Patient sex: F
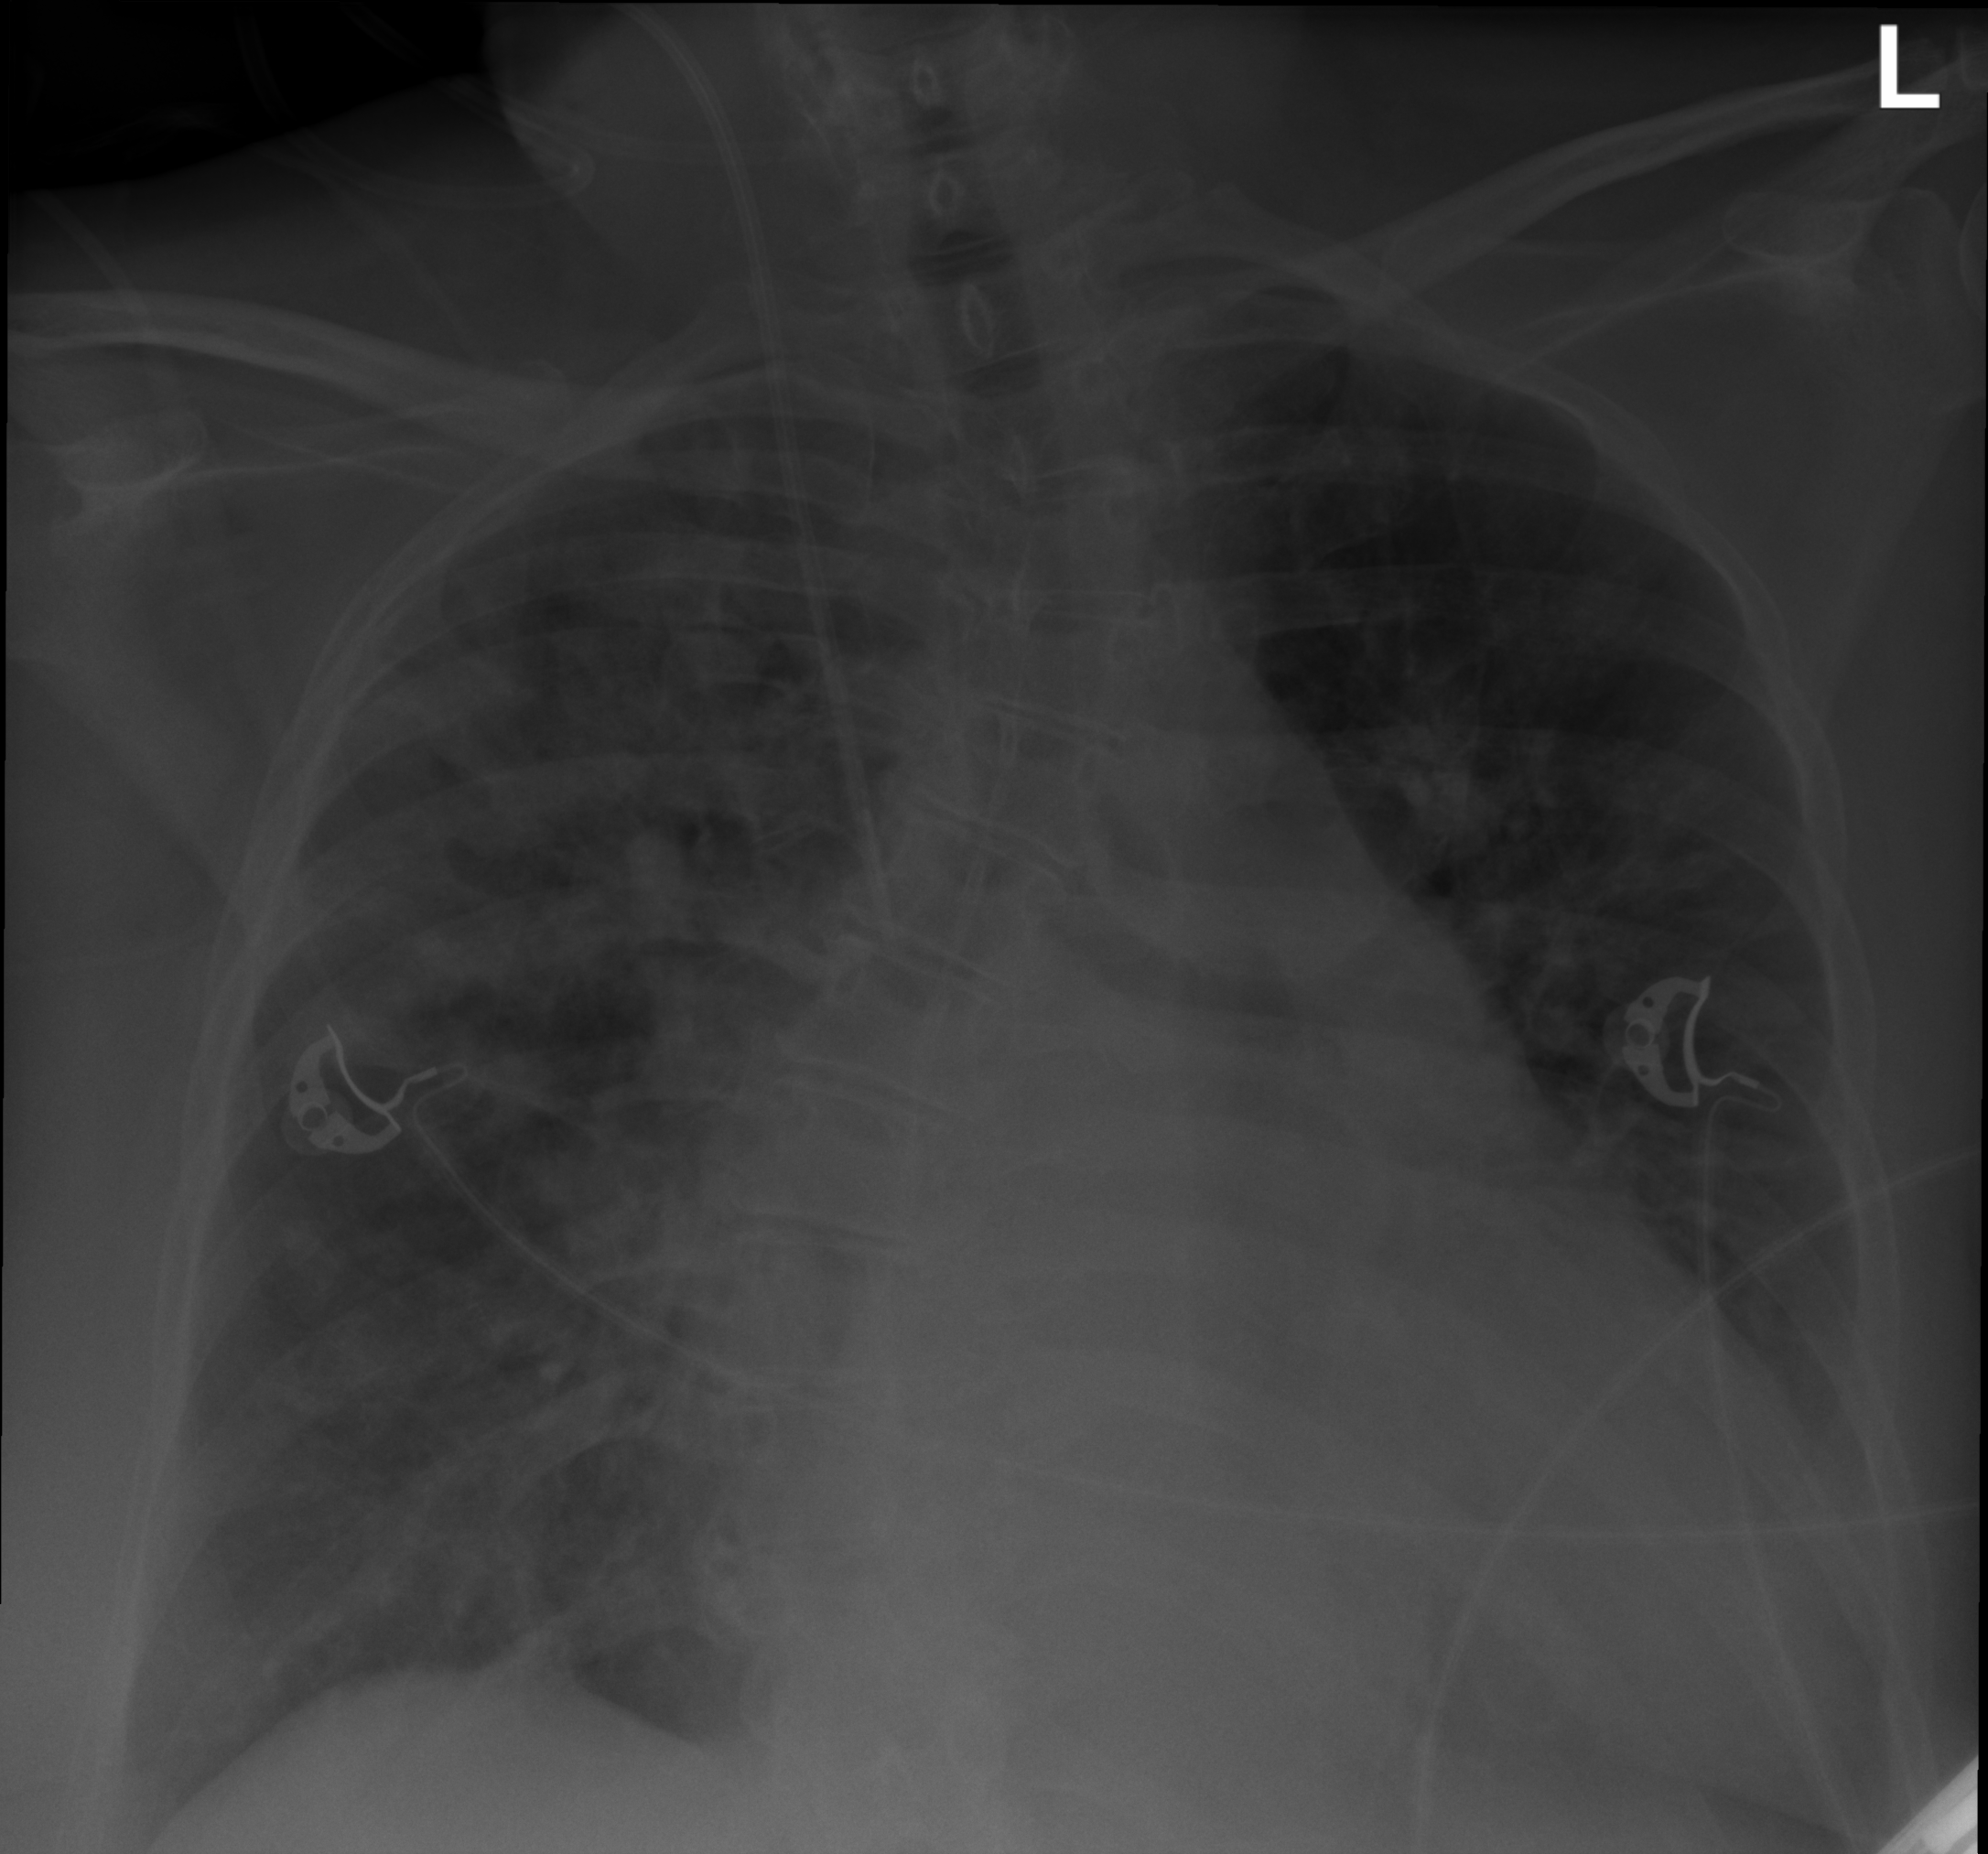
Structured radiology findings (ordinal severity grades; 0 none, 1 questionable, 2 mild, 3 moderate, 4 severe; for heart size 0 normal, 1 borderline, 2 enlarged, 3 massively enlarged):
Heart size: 2
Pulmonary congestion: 3
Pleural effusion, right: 0
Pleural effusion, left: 3
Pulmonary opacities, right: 3
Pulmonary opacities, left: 2
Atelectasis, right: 3
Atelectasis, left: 3